Question: Below is a simply 'Math.max' statement I'm trying to use in my jQuery app, along with the methods being called.
'''
guaranteedEoy: function() {
return this.fixedAllocation() * (1 + (this.attributes.fixedRate / 100)) * Math.pow(1, 6);
},
contractVal: function (value) {
value = parseFloat(value).toFixed(2);
console.log(value);
console.log(this.guaranteedEoy());
console.log(parseFloat(this.guaranteedEoy()) + parseFloat(value));
console.log(this.attributes.purchasePayment * Math.pow(1.01, 7));
console.log(Math.max((this.attributes.purchasePayment * Math.pow(1.01, 7)), (this.guaranteedEoy() + value)));
console.log(' ');
return Math.max((this.attributes.purchasePayment * Math.pow(1.01, 7)), (this.guaranteedEoy() + value));
},
'''
I put the 'console.log' statements in there because the number being returned from the 'Math.max' function is exponentially larger than either number it is supposed to be comparing. To illustrate here's a screen print of the console readouts from above:

To simplify here are the values each console readout correspond to
'''
Value: 64000.00
this.guaranteedEoy(): 37008
this.guaranteedEoy() + value: 101008
this.attributes.purchasePayment * Math.pow(1.01, 7): 1<PHONE>98
Math.max((this.attributes.purchasePayment * Math.pow(1.01, 7)), (this.guaranteedEoy() + value)): 370086400
'''
So basically the 'Math.max' statement reads
'''
Math.max(1<PHONE>98, 101008)
'''
However for some reason it is returning a value of '370086400'.
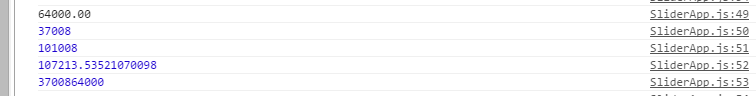
Answer: '370086400' is concatenation of mentioned values '37008' and '64000'.
It should be:
'''
console.log(Math.max((this.attributes.purchasePayment * Math.pow(1.01, 7)),
(parseFloat(this.guaranteedEoy()) + parseFloat(value))));
'''
Use 'parseFloat' once more to avoid string concatenation (which is occured).
: it looks like 'value' is the String (due to '.toFixed()'), while 'this.guaranteedEoy()' returns Number. So it is possible that 'parseFloat' only for 'value' will be enough.